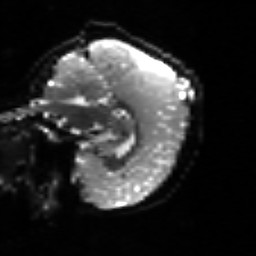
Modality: sbref
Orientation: sagittal
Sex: male
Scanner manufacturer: siemens
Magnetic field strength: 3 T
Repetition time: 5 s
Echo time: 0.071 s